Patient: sex M, age 63
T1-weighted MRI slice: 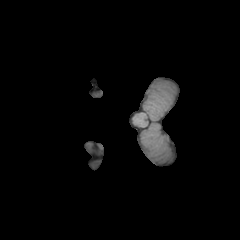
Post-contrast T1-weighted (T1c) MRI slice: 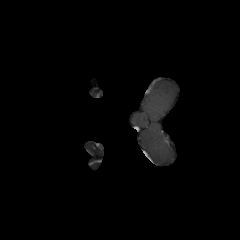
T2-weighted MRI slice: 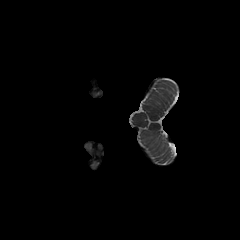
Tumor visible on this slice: no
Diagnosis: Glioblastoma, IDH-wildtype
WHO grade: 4